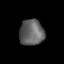
Tissue: lung
Cell type: T cells
Senescence score: 0.2099
Nuclear area (px): 621
Mean DAPI intensity: 98.66